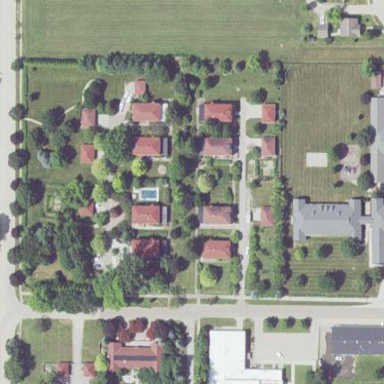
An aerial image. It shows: This residential area consists of single-family homes.